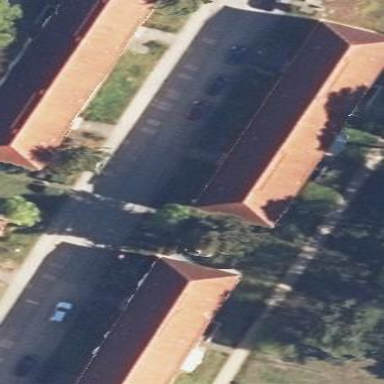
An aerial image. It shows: Building with hipped roof made of red roof tiles. The roof orientation is along the structure.